Question: I m a newbie in ios development , recently i've start creating simple calculator, but i m facing some real problems when i run this app on simulator . My buttons get over lap where as in .xib they are far away with each other . when to solve this thing i relocate buttons at more distance , text got shrink or hides .
Pictures will clear my problem
FYI : My simulator version is 6.0 and xcode version is 4.5.2 !
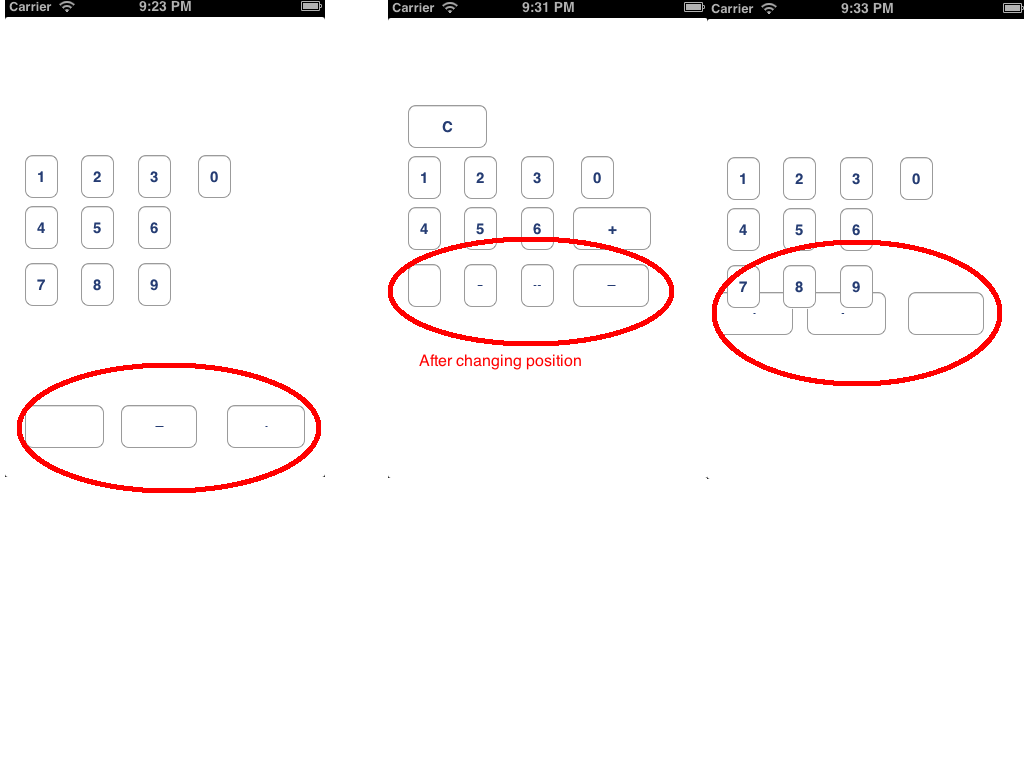
Answer: By default, a new project in Xcode 4.5.2 uses . To turn this off, select the .xib file, use the File inspector, and uncheck "Use Autolayout". This will keep your subviews from jumping around when the superview is resized in the interface (as it is when it loads initially, and when rotating).
Eventually you'll need to learn about autolayout (and autoresizing, and layout in general):
<URL>